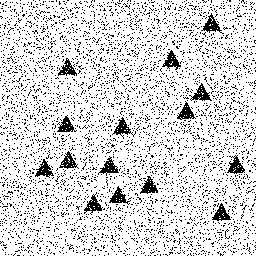
Squares: 0
Triangles: 15
Stars: 0
Total shapes: 15